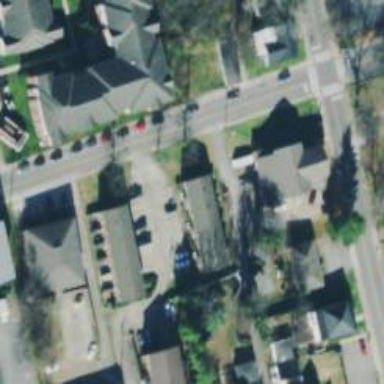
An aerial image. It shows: Alleyway designated as service road.